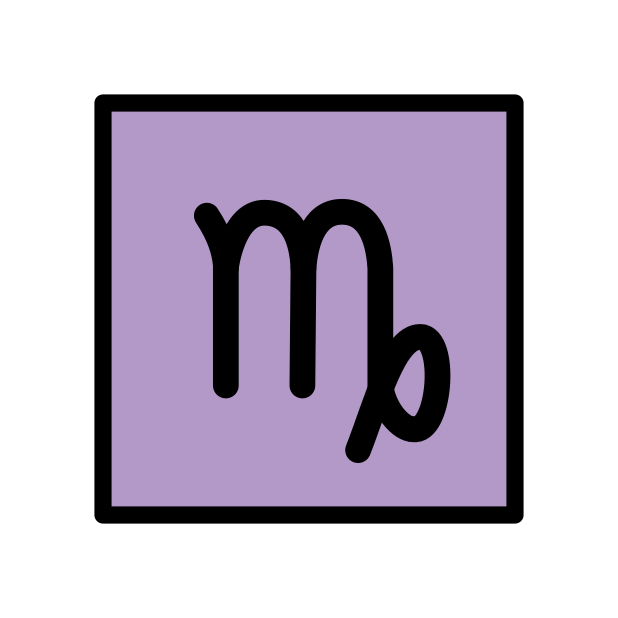
Emoji: ♍
Name: virgo
Unicode: 0x264d